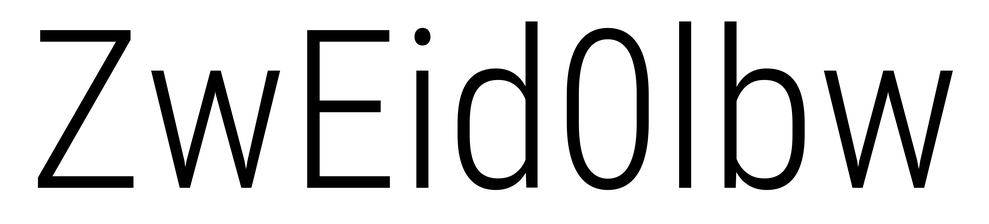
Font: Roboto_Condensed_Light